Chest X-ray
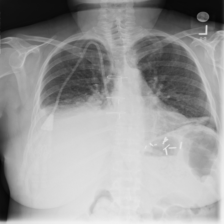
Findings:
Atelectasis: positive
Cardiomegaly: negative
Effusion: positive
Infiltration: positive
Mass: negative
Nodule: negative
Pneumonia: negative
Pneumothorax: negative
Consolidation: negative
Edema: negative
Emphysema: negative
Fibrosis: negative
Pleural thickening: negative
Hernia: negative